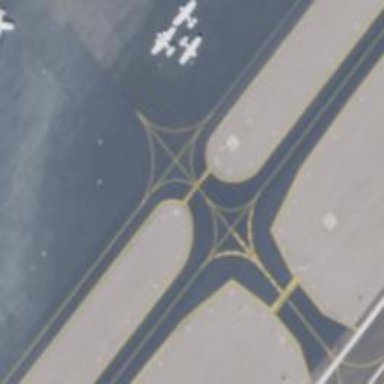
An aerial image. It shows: Asphalt taxiway at the airport.